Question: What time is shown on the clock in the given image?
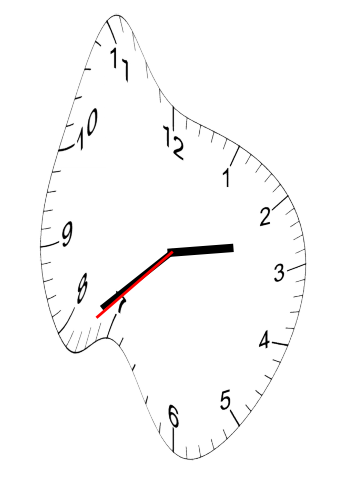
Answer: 02:38:38